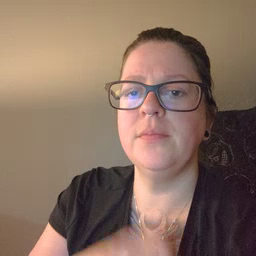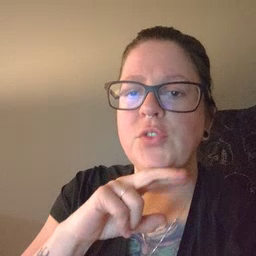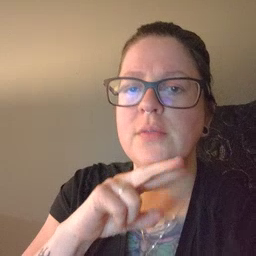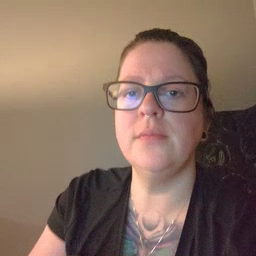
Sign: frog